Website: bh-photo
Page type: address-validator
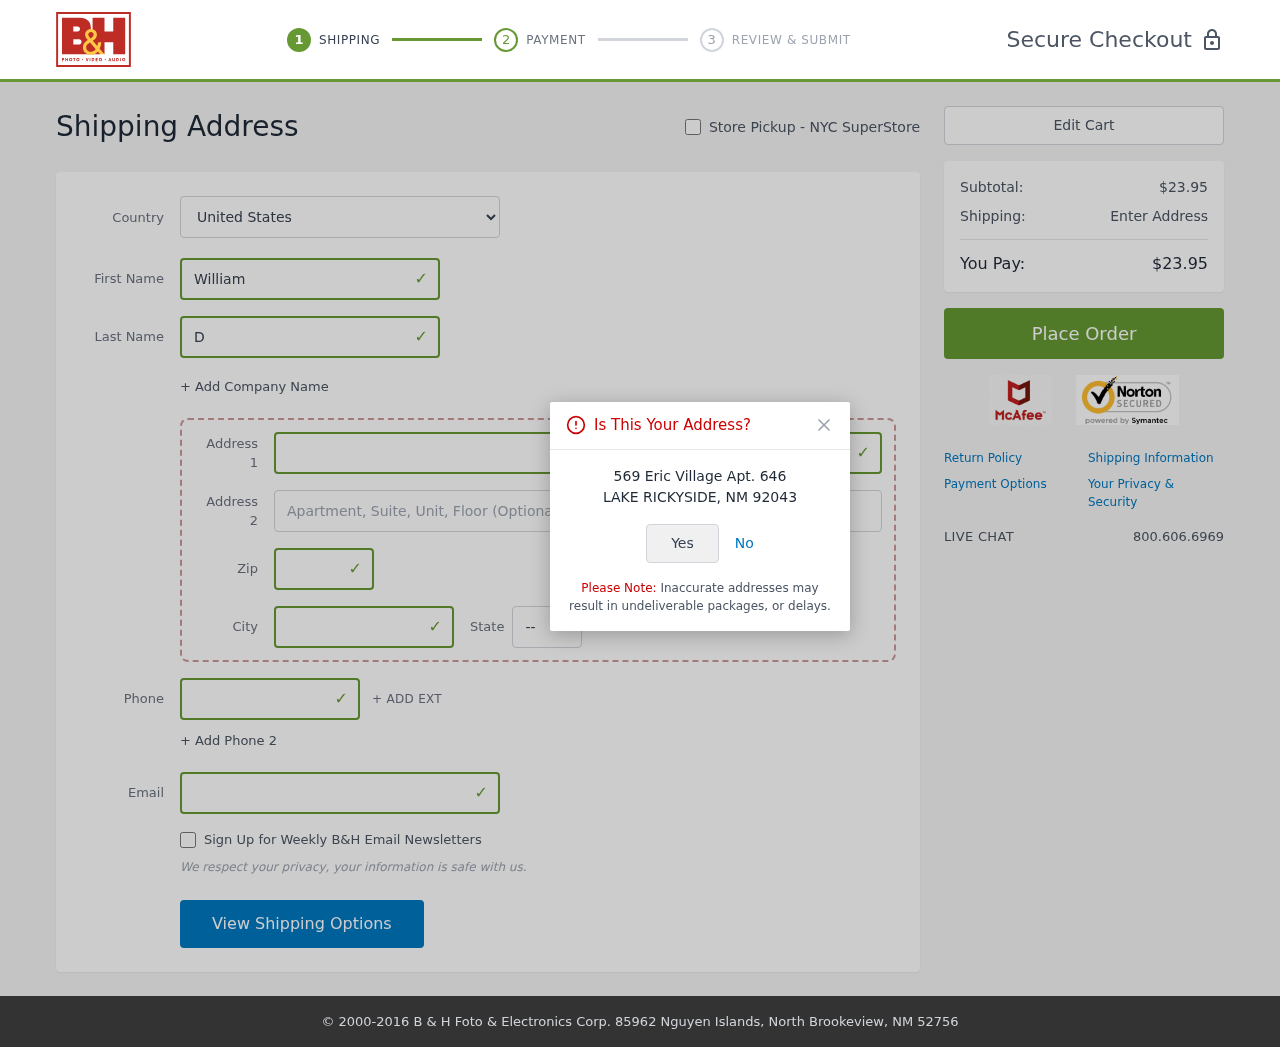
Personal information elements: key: PII_CITY
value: Lake Rickyside
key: PII_COUNTRY
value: United States
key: PII_EMAIL
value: wdeleon@hotmail.com
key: PII_FIRSTNAME
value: William
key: PII_LASTNAME
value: Deleon
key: PII_PHONE
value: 5804514572
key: PII_POSTCODE
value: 92043
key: PII_STATE_ABBR
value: NM
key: PII_STREET
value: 569 Eric Village Apt. 646
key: PII_STREET2
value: Apt. 702
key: PII_CITY_CONFIRM
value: LAKE RICKYSIDE
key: PII_POSTCODE_FULL
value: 92043
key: PII_POSTCODE_NUMERIC
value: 92043
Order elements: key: ORDER_SUBTOTAL
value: $23.95
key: ORDER_TOTAL
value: $23.95